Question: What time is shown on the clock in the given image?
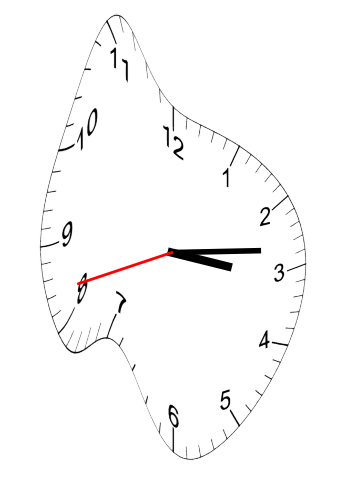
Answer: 03:13:42